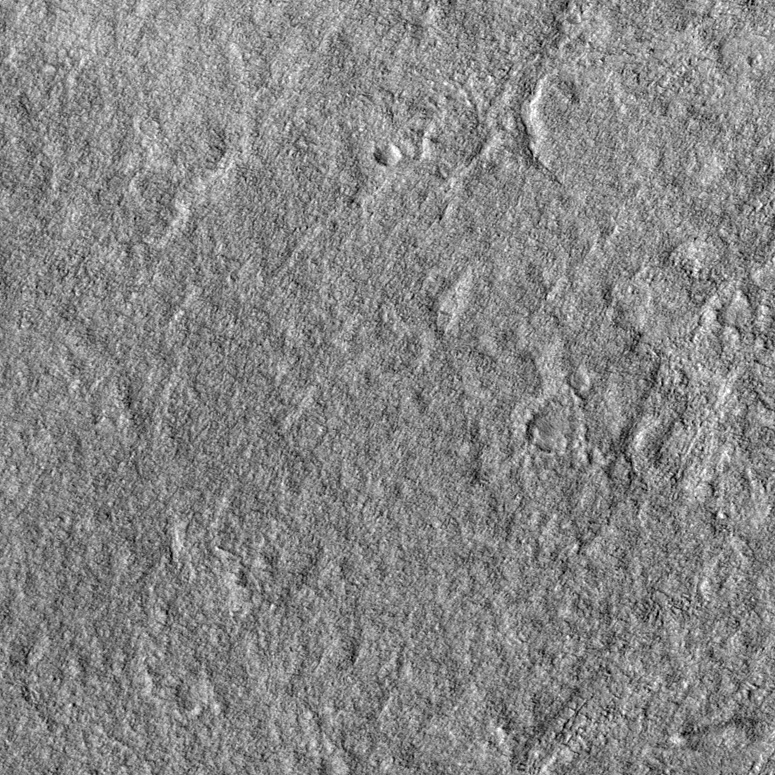
Label: dustdevil